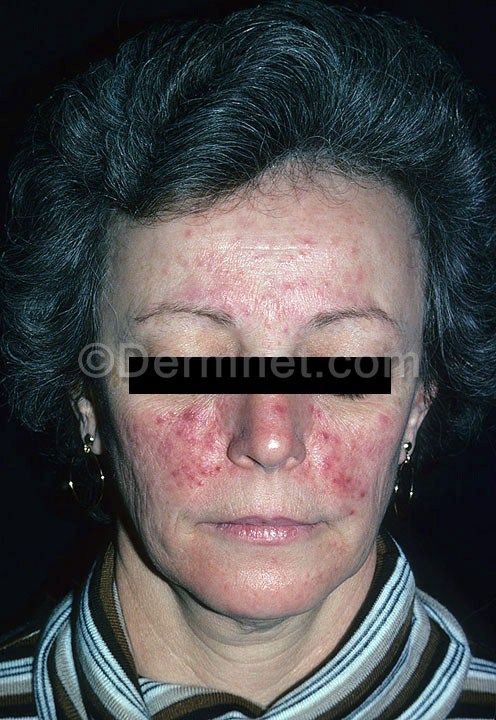
Disease: Acne and Rosacea Photos